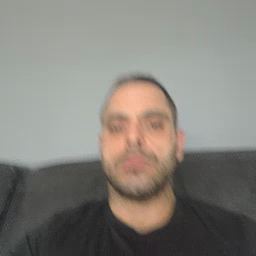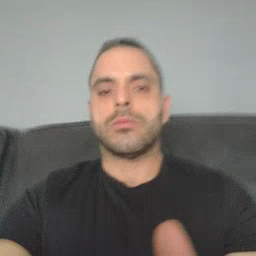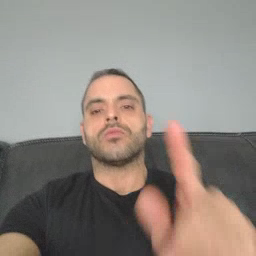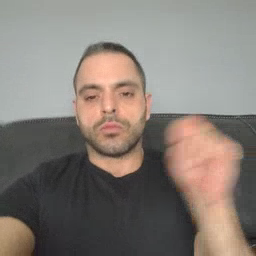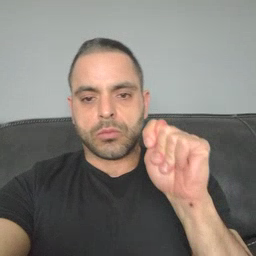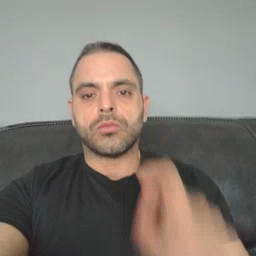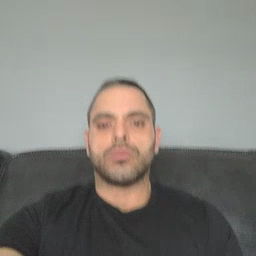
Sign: potty